Question: Preface: Sort of green to this, apologies if it is beyond obvious.
I'm using SQL Server Management Studio 2014, and in one of our schemata found this:

I've gone down a number of rabbit holes regarding variants in schemata, != functionality, schema objects, and can't seem to get a handle on what this syntax definitively stands for or accomplishes.
Help appreciated.
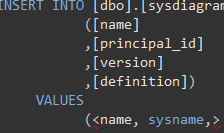
Answer: These are <URL>.
You can press + + to bring up a dialogue box to fill them in.
Or if that doesn't do anything see <URL> article for how to fix.